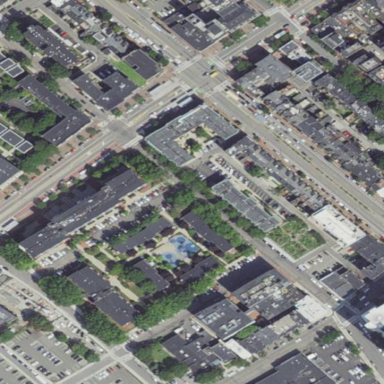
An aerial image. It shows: Residential area with apartments.